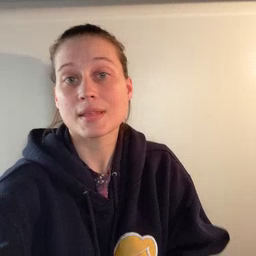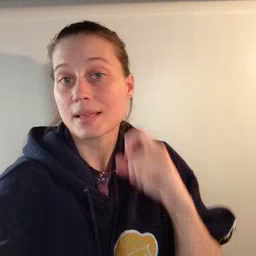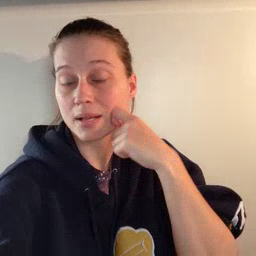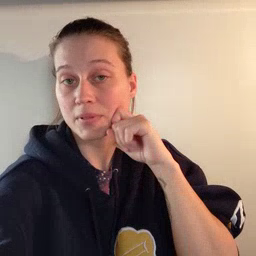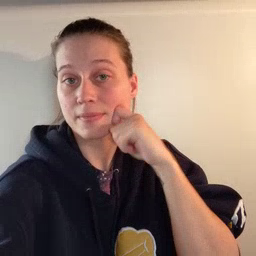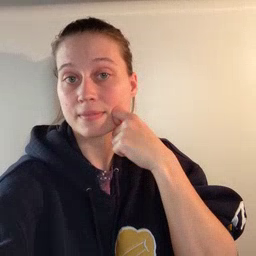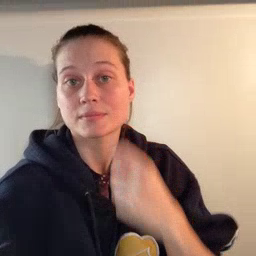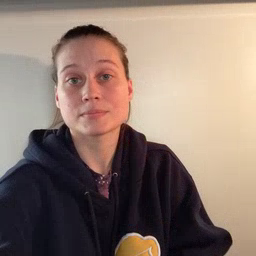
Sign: apple